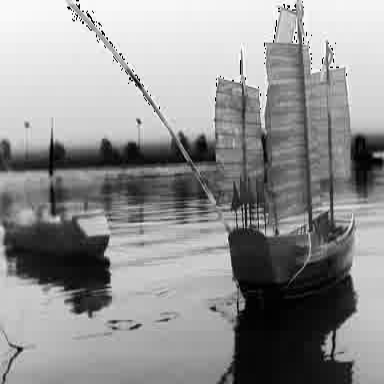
There is a container_ship in the infrared image.